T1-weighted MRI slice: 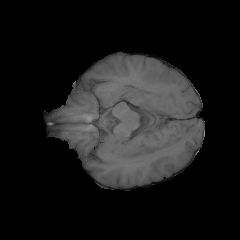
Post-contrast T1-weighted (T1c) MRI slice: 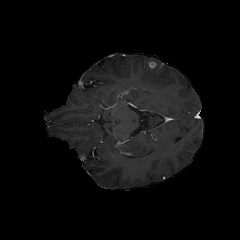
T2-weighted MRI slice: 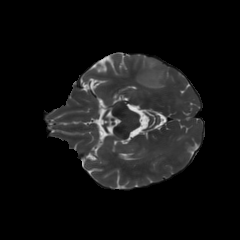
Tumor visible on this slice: yes